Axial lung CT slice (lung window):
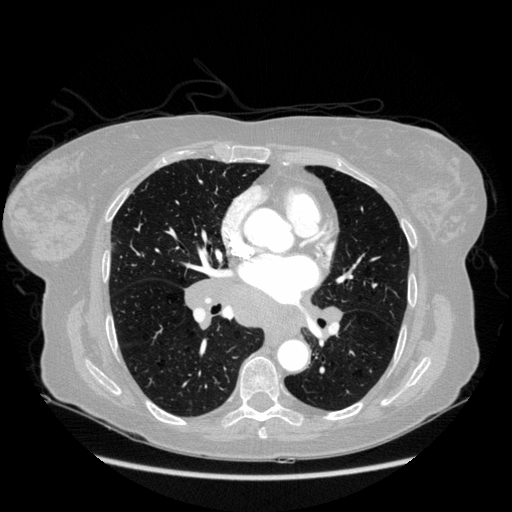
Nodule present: no